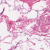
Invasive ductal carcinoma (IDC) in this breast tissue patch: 0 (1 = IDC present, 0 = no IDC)